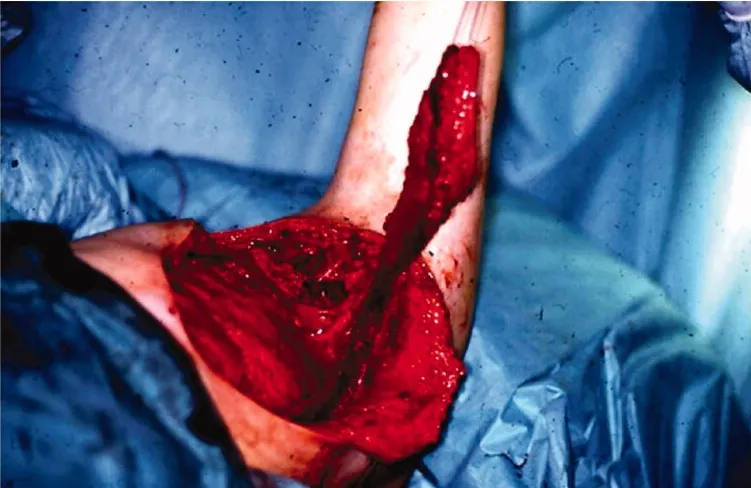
A LD-flap was raised to cover the region of the excised fistula.
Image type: medical_photograph (other_medical_photograph)